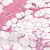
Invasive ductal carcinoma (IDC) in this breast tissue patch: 0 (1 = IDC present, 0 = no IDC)